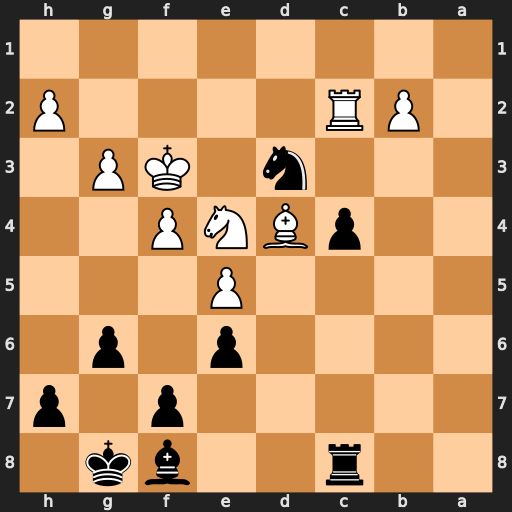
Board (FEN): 2r2bk1/5p1p/4p1p1/4P3/2pBNP2/3n1KP1/1PR4P/8
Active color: b
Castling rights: -
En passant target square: -
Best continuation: Ne1+ Kf2 Nxc2